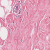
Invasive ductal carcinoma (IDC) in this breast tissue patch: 0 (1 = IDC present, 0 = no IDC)